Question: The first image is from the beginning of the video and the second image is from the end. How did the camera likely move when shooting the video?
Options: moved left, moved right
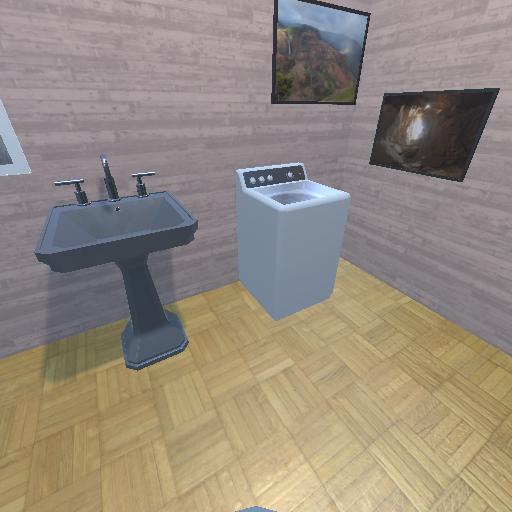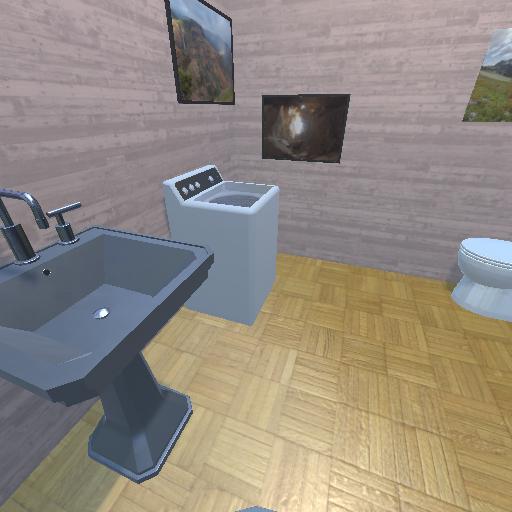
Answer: moved left